Interaction volume radius: 5 \u00c5
Interaction volume height: 30 \u00c5
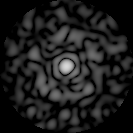
Disorder parameter: 0.8407